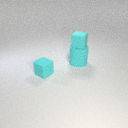
small cyan rubber cube in front of large cyan rubber cylinder